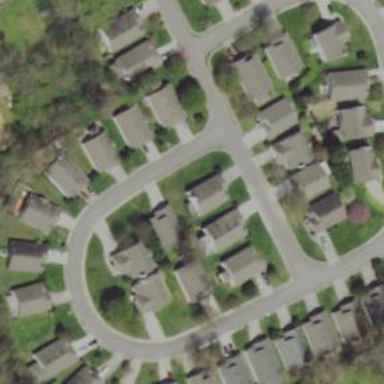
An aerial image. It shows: Single-family residential area.